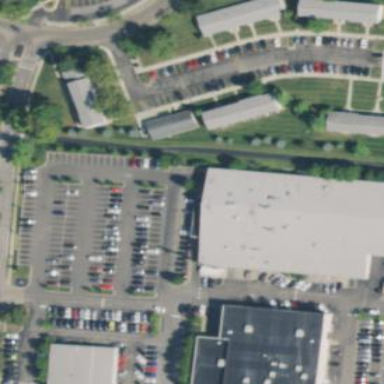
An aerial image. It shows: Car shop building.